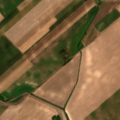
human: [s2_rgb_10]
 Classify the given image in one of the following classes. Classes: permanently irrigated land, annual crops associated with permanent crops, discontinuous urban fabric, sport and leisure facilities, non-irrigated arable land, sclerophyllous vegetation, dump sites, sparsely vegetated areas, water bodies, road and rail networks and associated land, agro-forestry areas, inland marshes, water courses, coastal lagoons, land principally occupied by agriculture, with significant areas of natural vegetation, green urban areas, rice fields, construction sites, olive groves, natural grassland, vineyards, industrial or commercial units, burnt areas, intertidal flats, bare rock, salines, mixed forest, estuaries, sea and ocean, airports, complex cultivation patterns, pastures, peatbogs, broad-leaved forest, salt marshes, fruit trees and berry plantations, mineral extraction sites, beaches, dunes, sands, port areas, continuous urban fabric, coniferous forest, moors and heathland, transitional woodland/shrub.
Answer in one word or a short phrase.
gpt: non-irrigated arable land, land principally occupied by agriculture, with significant areas of natural vegetation